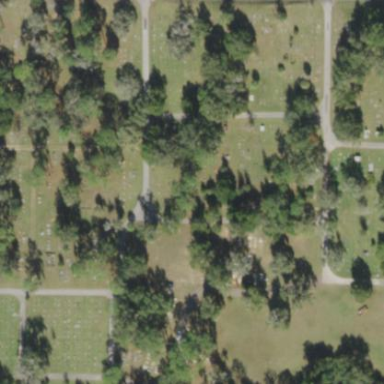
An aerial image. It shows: Cemetery.